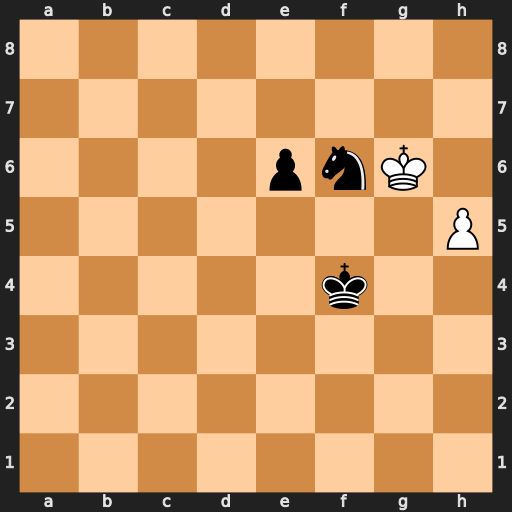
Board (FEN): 8/8/4pnK1/7P/5k2/8/8/8
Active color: w
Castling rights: -
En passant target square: -
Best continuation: Kxf6 e5 h6 e4 h7 e3 h8=Q